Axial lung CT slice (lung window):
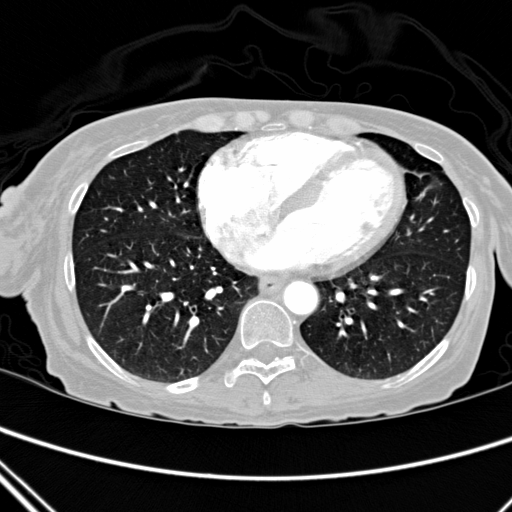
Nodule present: no